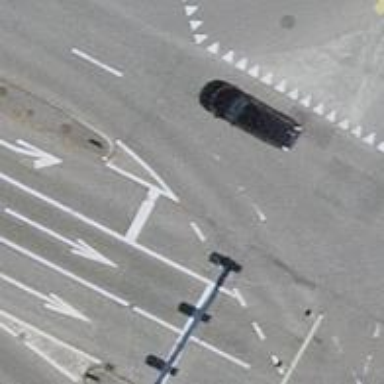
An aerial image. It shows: Road with traffic signals.